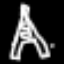
Label: The Eiffel Tower